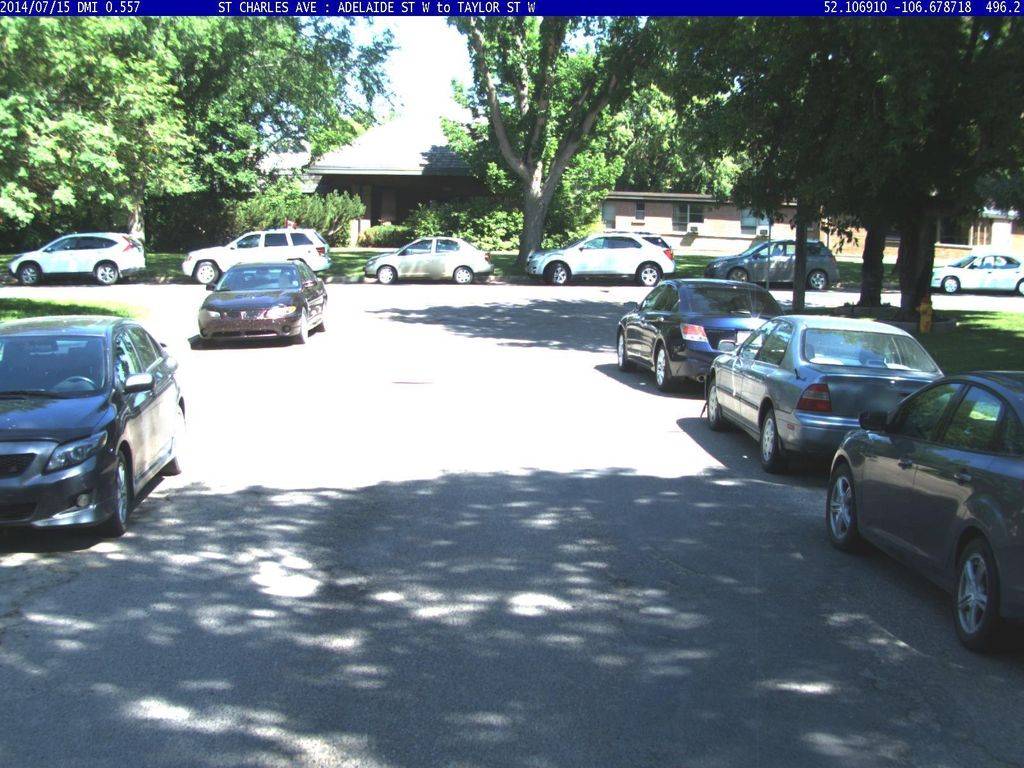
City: saskatoon